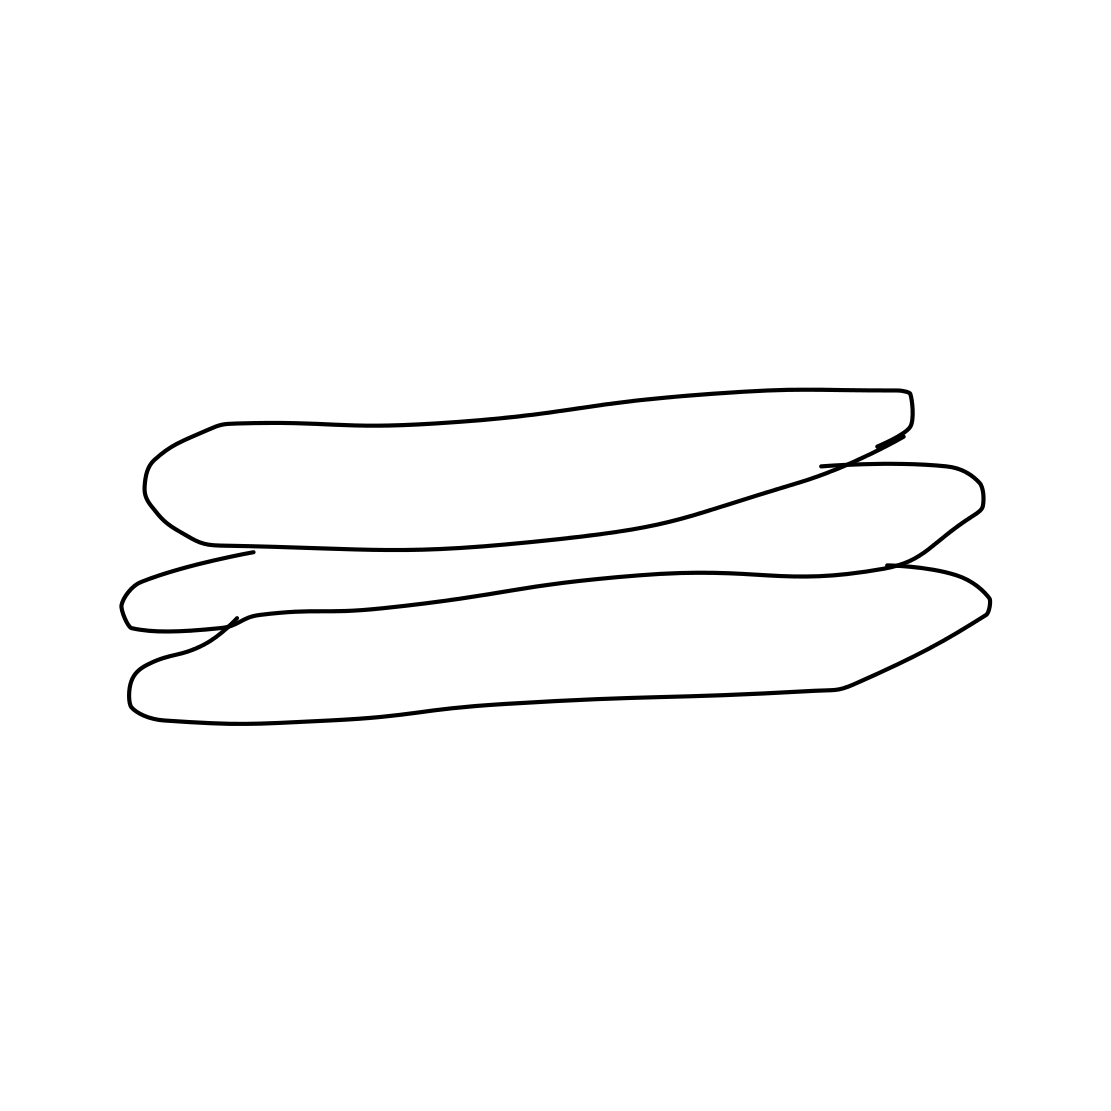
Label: hot-dog